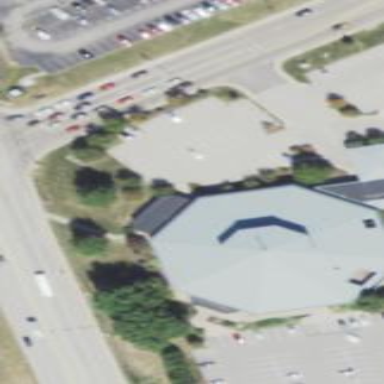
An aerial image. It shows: Building serving as place of worship.